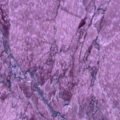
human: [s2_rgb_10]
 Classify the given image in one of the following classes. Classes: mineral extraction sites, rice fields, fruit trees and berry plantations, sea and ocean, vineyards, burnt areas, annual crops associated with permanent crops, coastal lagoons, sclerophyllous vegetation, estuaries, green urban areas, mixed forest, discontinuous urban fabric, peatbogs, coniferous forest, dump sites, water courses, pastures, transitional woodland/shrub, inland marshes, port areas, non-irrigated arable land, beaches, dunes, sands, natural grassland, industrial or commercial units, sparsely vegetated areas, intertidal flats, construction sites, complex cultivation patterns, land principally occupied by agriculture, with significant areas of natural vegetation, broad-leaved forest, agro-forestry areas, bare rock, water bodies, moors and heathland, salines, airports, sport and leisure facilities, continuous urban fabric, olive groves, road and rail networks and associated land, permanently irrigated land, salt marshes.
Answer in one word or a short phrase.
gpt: sea and ocean